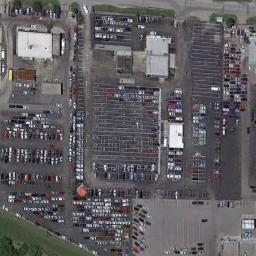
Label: parking_lot